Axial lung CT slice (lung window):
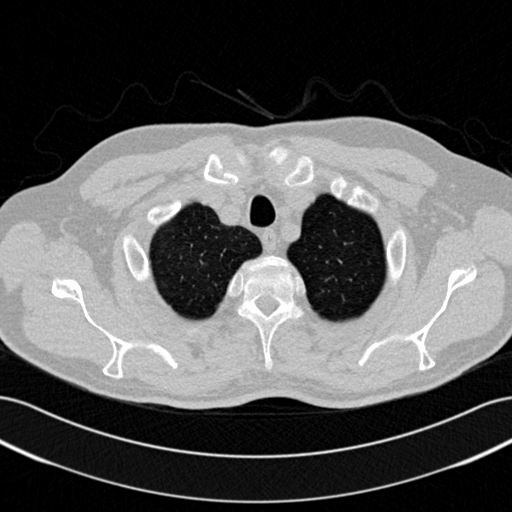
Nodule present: no